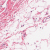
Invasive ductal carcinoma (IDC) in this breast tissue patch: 0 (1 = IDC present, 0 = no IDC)